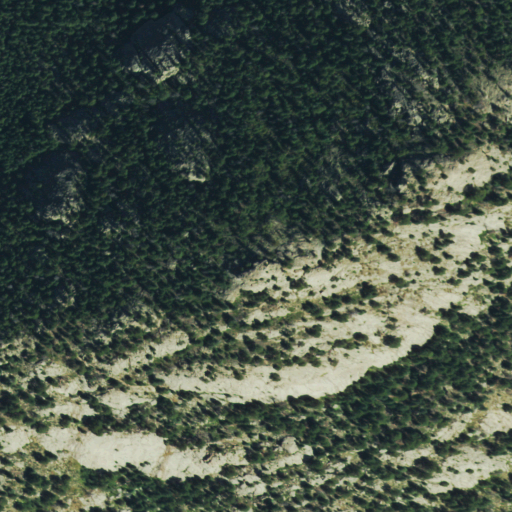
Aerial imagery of mountain in Colorado named Elephant Butte containing grassland, shrub, evergreen forest, and deciduous forest